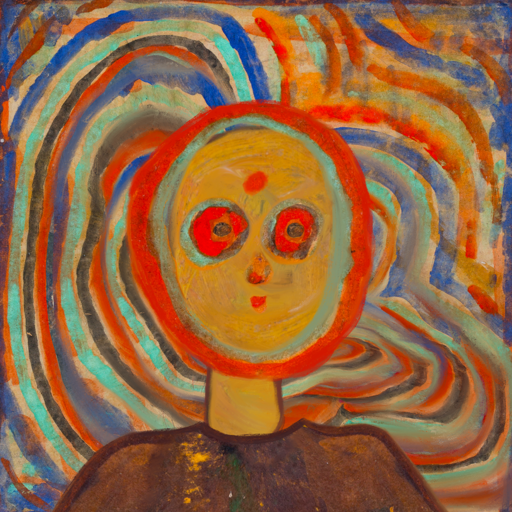
Background: Sisters, Head And Neck Front: After_Raid, Face Front: Sisters, Bust: Comrade, Hair Front: Sisters, Head Accessory: Blank, Second Necklace: Blank, Necklace: Blank, Baby: Blank